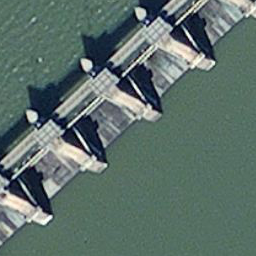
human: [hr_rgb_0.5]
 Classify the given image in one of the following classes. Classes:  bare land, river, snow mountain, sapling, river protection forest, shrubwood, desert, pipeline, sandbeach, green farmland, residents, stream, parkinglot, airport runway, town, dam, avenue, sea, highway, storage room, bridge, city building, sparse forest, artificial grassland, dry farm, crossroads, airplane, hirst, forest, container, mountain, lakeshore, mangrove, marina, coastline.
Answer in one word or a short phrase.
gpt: dam